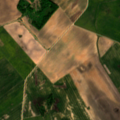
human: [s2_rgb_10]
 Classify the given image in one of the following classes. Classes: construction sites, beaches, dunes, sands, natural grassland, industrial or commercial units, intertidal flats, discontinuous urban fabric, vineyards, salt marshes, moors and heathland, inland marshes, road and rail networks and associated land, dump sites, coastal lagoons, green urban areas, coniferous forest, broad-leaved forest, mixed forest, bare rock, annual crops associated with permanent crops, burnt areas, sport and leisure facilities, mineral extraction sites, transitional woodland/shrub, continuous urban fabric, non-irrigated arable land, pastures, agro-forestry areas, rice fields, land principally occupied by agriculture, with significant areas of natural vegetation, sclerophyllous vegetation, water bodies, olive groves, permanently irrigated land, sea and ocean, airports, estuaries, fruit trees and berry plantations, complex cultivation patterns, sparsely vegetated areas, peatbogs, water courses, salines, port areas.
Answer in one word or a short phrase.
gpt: non-irrigated arable land, pastures